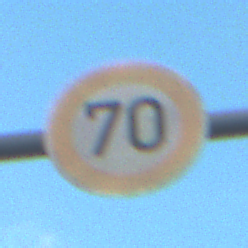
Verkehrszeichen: Geschwindigkeit70
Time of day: SunriseSunset
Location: Outdoor (RoadRail)
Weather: PartlyCloudy
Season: NotSpecified
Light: Natural